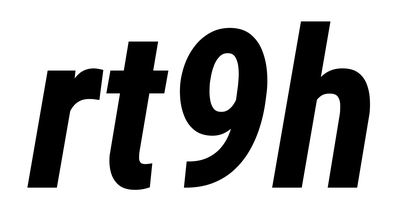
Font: Roboto-Italic_Condensed_Bold_Italic